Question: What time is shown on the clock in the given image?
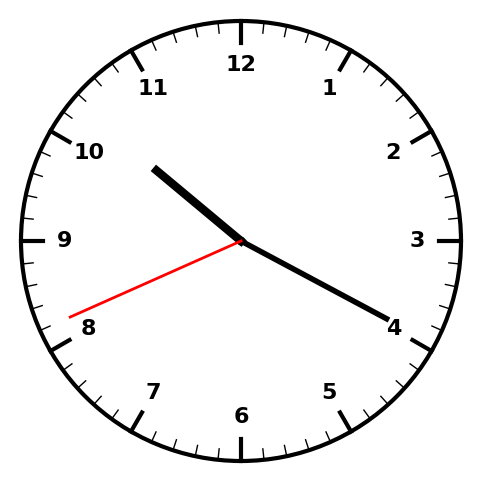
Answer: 10:19:41